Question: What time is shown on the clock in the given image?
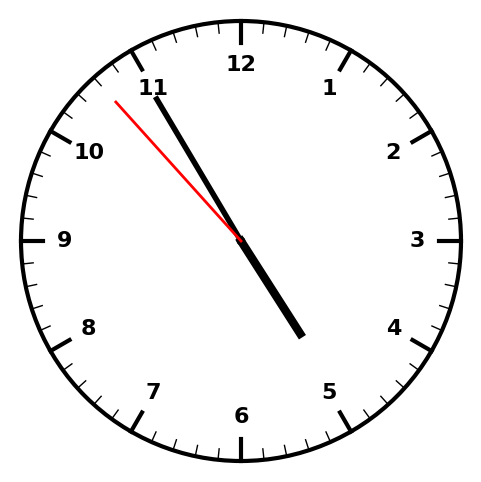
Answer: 04:54:53